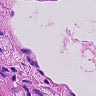
Metastatic tissue present: no